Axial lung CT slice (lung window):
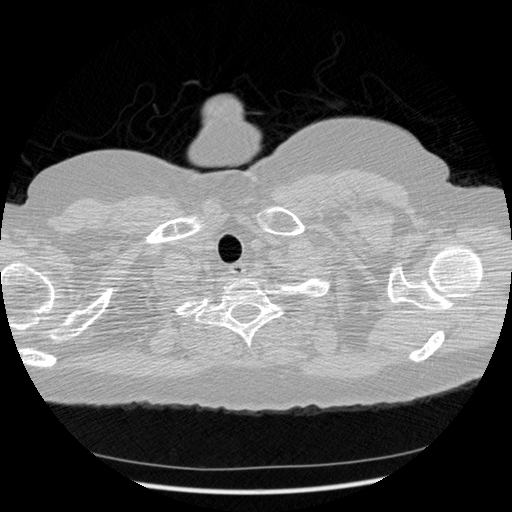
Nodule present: no